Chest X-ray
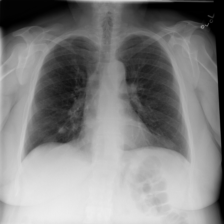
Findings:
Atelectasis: negative
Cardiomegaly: negative
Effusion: negative
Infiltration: negative
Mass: negative
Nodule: positive
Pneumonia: negative
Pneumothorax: negative
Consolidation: negative
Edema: negative
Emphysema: negative
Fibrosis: negative
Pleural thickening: negative
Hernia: negative